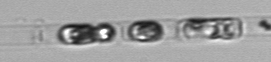
Label: Guinardia_delicatula_TAG_internal_parasite